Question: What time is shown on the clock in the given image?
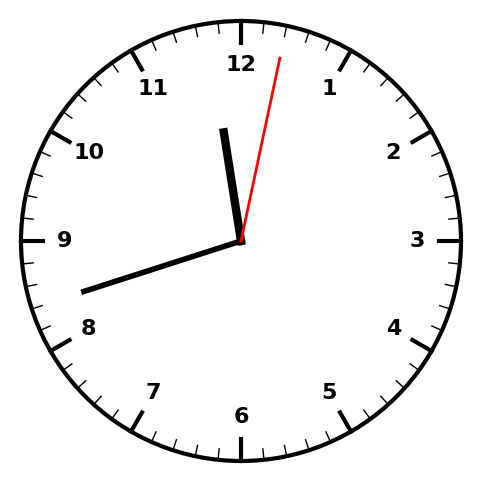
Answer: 11:42:02